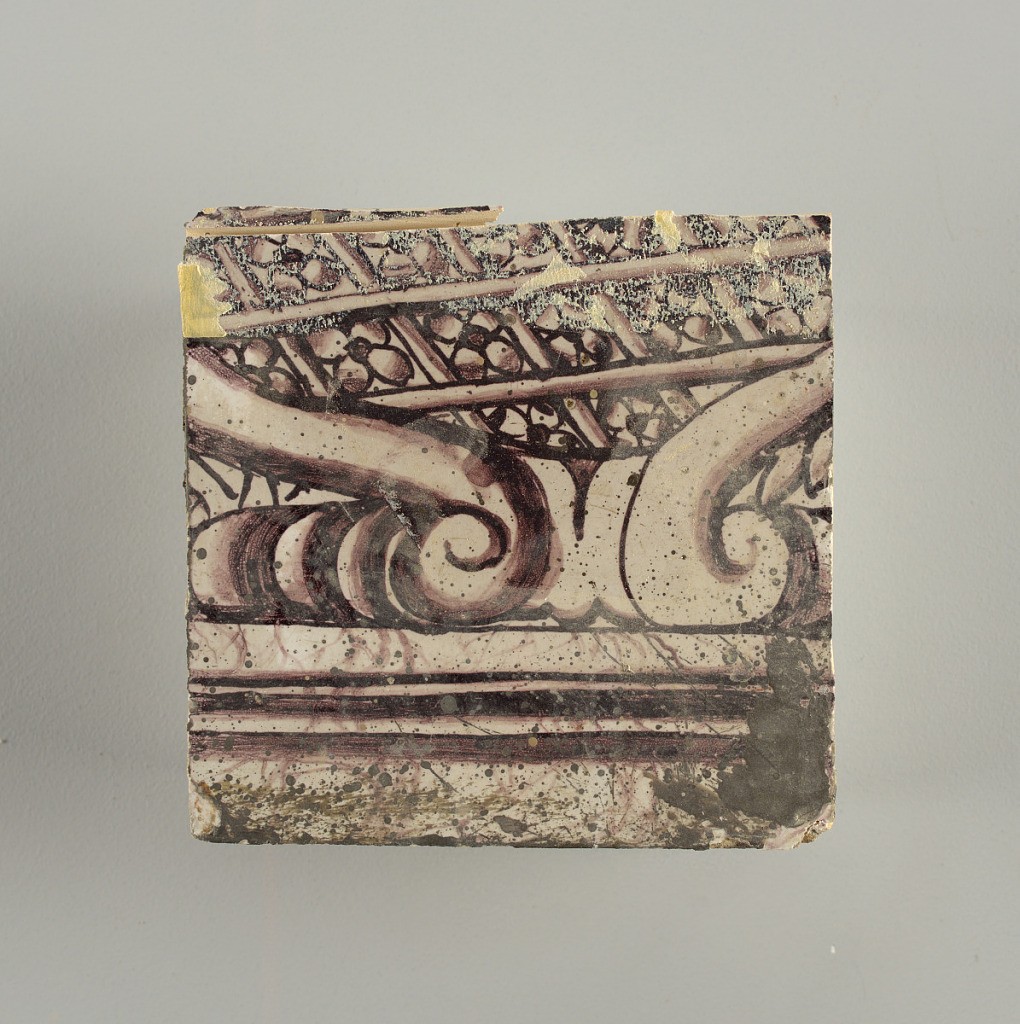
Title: Wall facing
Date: ca. 1725
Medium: tin-glazed earthenware, underglaze
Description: Two vertical rectangles, twenty-three tiles high.  A) Nine tiles wide at top; seven tiles wide at bottom.  B) Ten and one-half tiles wide.

Arabesque design of foliage.  A) with centered figure of Justice under a canopy.  B) with centered urn.